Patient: sex M, age 34
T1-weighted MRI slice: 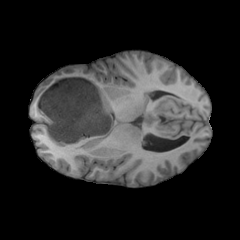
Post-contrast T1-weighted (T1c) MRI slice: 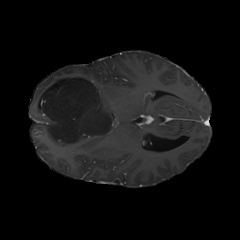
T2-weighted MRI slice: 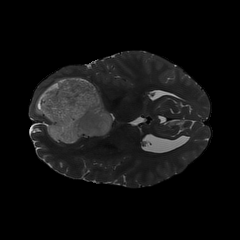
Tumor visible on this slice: yes
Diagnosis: Astrocytoma, IDH-mutant
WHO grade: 2